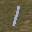
Label: 1